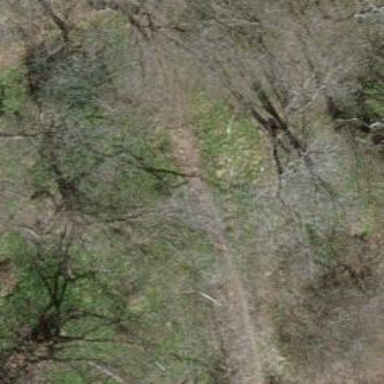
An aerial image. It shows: Ground path.